Question: I've used <URL> for the entire commit history of a Git repository. It works, but the commit history is .
In the screenshot below, the 'new' history in the blue branch comes after the unwanted 'old' history in the purple branch. How do I get rid of the 'old' history? (why it doesn't 'merge' into one continuous history beats me!

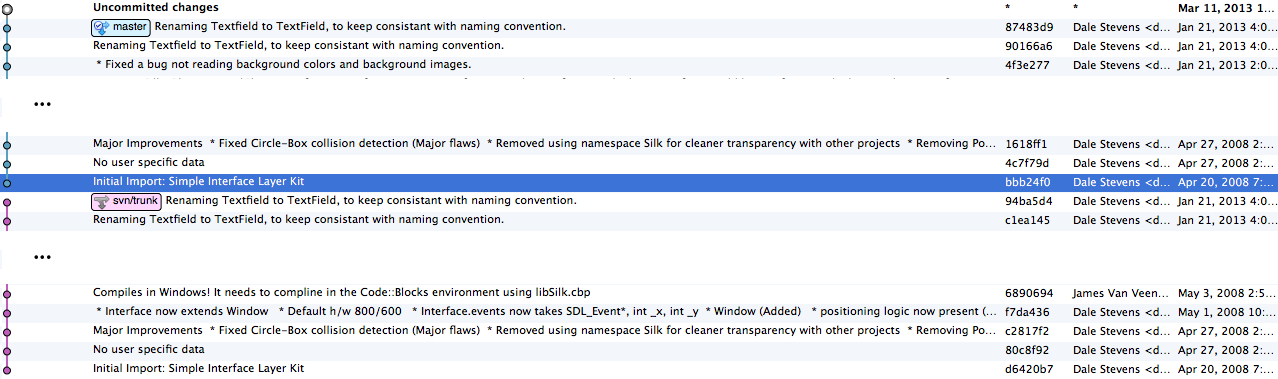
Answer: So that GUI is SourceTree, by Atlassian. And it was correct. The issue was that I had other branches and tags referencing the "old history". So naturally, it sticks around!
Think in terms of Back to the Future :)
So, "you can't rewrite history" is partly correct, it just depends on your perspective.
Obviously the time continuum has been disrupted, creating a new temporal event sequence resulting in this alternate reality.
English, Doc!
Here. Here, let me demonstrate. Let's say that this line represents time. [draws straight line and points to places] Here's the present 1985, the future and the past. Obviously, somewhere in the past the timeline skewed down into this tangent (branch) [draws new line and writes 1985A] creating an alternate 1985 (master). Alternate to you, me, and Einstein, but reality for everyone else. Recognize this? [shows Blast from the Past bag (tag)] It's the bag the sports book came in; I know because the receipt (tag) was still inside. I found them in the time machine...along with this! (more tags)
Yay! Git is BTTF!
Moral: Delete the references and it will cease to exist!